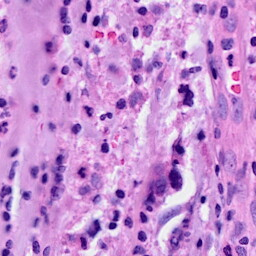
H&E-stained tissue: Breast